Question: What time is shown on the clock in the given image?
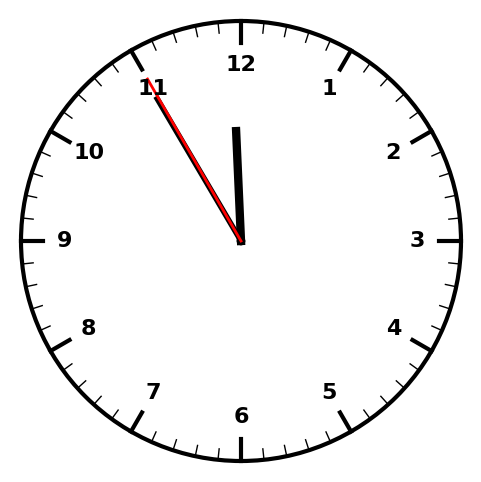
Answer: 11:54:55